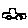
Label: car